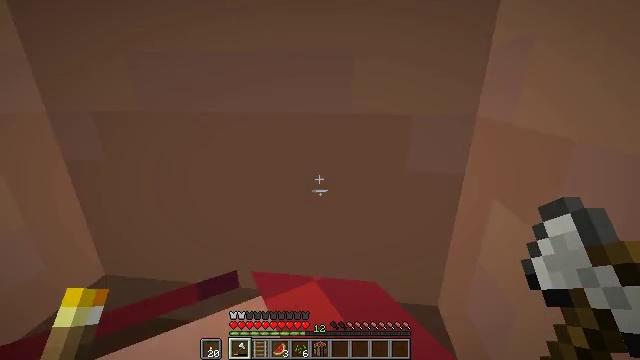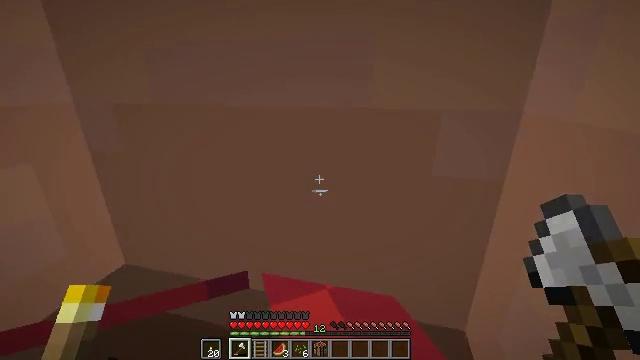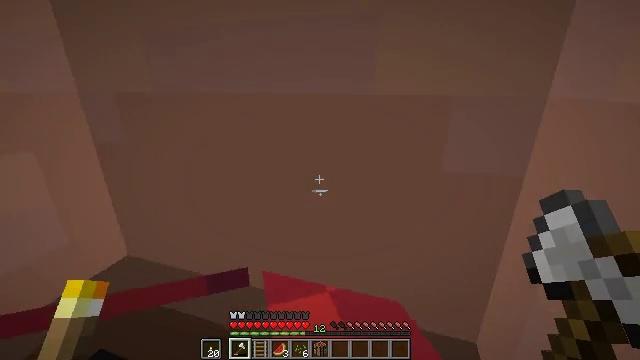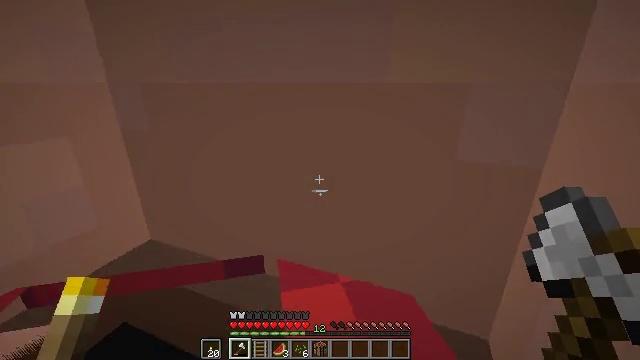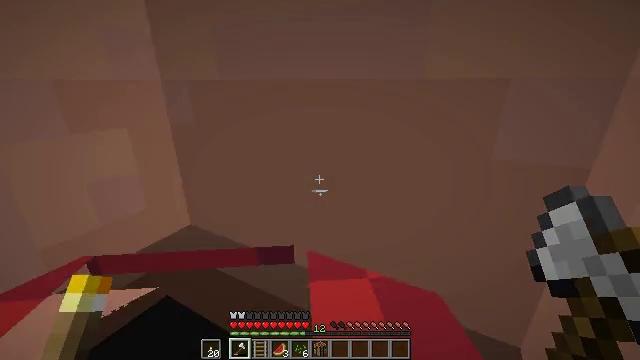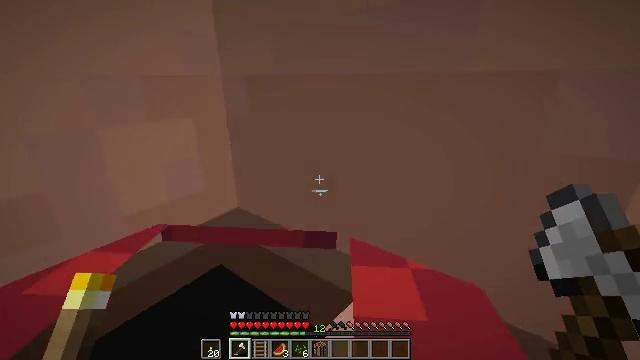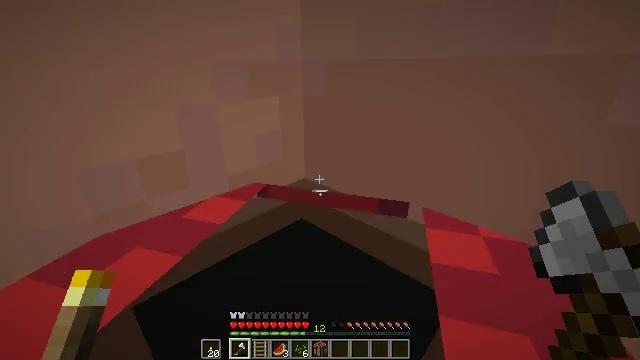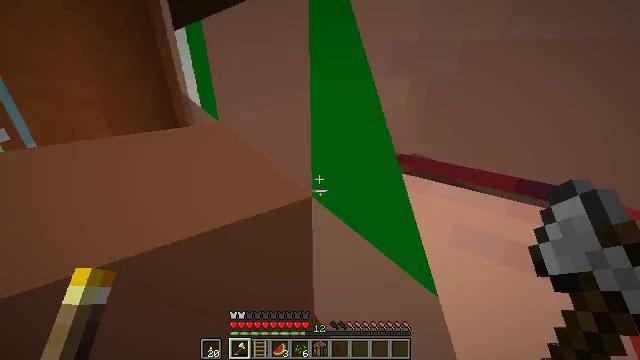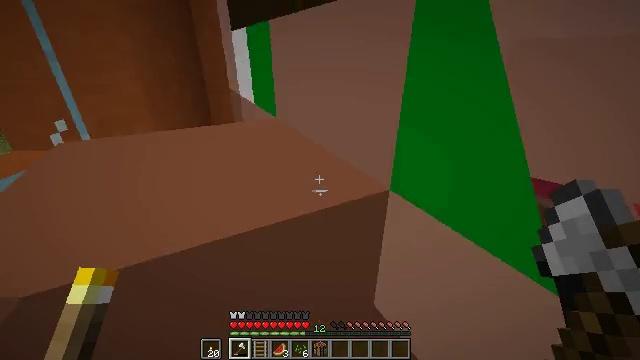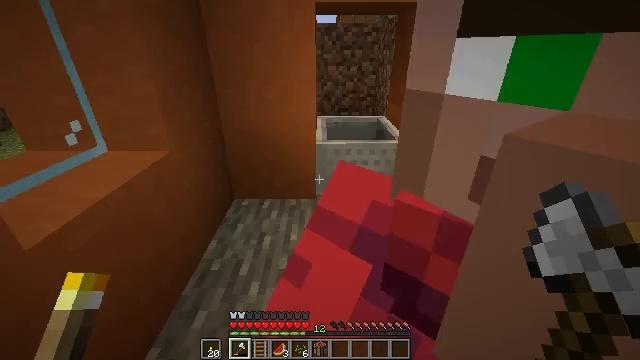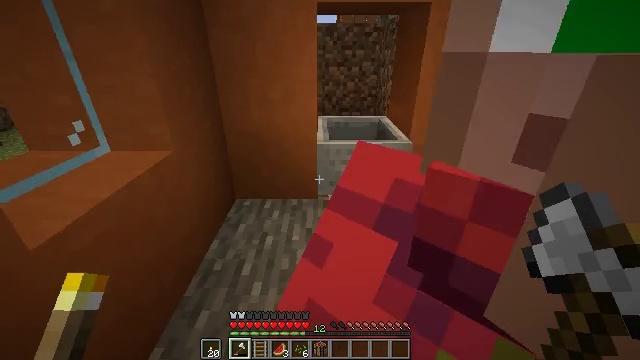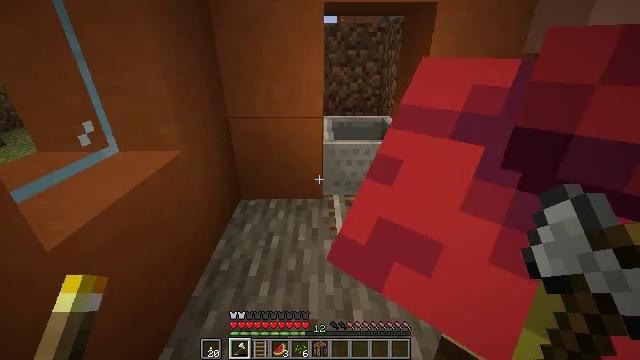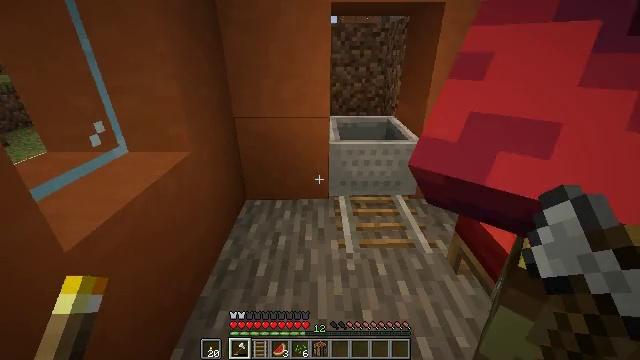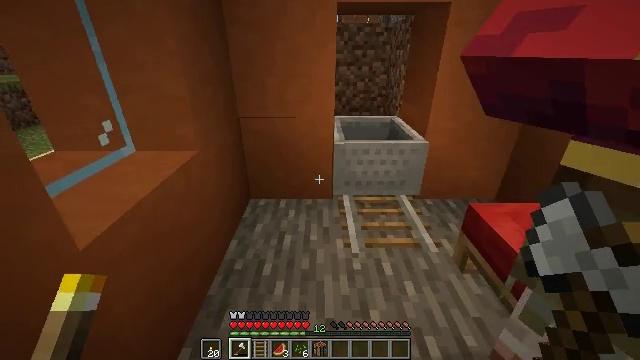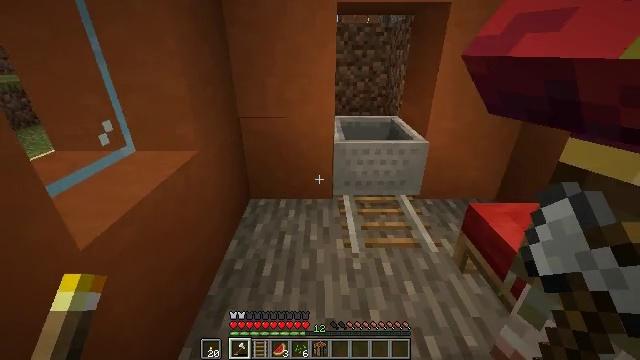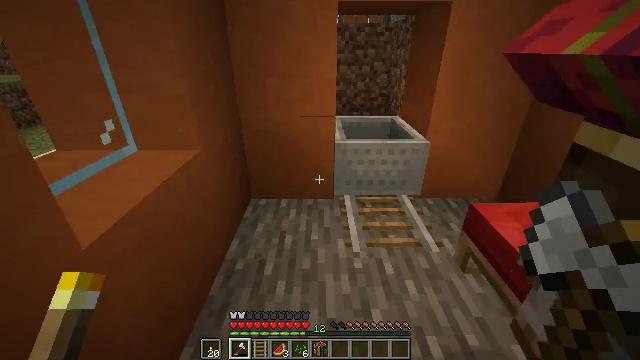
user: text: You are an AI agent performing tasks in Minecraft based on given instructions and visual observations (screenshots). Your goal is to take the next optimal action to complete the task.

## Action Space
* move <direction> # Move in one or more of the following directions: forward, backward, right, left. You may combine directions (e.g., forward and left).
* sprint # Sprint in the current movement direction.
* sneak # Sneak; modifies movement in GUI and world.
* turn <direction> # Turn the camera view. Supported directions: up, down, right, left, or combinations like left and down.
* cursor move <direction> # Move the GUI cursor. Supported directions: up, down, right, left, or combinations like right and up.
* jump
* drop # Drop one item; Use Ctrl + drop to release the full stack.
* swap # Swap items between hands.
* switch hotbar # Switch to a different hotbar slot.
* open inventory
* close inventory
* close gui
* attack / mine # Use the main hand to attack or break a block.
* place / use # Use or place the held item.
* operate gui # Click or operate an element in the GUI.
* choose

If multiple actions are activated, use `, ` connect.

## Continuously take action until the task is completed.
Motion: motion action
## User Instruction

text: Collect rails for building a railway.
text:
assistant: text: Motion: turn left
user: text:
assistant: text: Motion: turn left
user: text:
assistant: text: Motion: turn left
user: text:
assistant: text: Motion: turn left
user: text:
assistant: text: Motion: turn left
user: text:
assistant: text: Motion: turn left and down
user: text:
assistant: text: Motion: turn left and down
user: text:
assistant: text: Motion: turn left
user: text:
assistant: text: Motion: no_op
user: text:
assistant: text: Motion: no_op
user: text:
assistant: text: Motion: no_op
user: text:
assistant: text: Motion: no_op
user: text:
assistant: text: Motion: no_op
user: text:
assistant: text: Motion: no_op
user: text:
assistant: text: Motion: no_op
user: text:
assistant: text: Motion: no_op
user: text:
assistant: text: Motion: no_op
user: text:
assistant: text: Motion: turn right
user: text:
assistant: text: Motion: turn right
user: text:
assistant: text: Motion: turn right and down
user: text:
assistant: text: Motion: move left, turn right
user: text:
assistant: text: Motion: move left, turn right
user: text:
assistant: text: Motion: move left, turn right and down
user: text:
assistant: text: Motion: move left, turn right and down
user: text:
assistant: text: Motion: turn right and down
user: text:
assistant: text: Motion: turn right and down
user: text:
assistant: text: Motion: turn right
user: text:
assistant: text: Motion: turn right
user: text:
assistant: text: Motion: turn right and up
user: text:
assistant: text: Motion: turn right